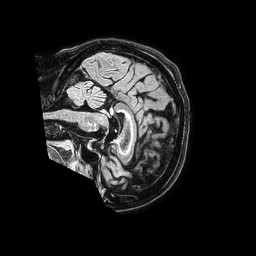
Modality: FLAIR
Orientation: sagittal
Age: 73
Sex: female
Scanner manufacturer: philips
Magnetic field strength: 1.5 T
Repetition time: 4.8 s
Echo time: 0.3 s